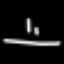
Label: line